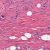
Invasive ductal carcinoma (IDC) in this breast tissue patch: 1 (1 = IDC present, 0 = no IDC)